Question: What is the color of the ball at (2, 4, 3)? The answer is the name of the color, with the first letter capitalized. You can choose an answer from Red, Green, Orange, Cyan, Purple, Blue and Yellow.
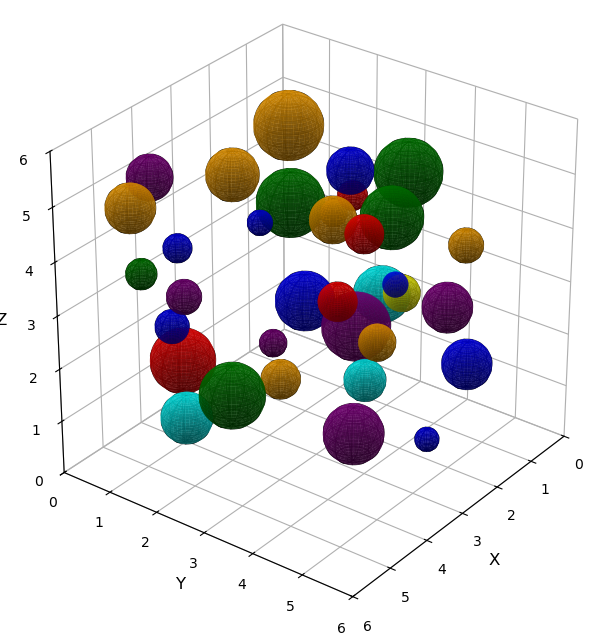
Answer: Yellow